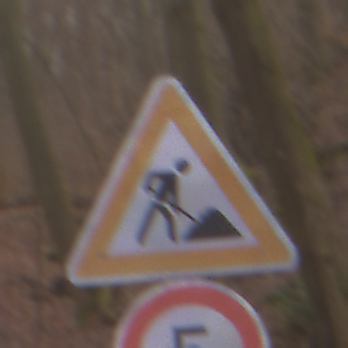
Verkehrszeichen: Arbeitsstelle
Zusatzzeichen unten: Geschwindigkeit5
Umgebung: Outdoor, Nature
Tageszeit: Midday
Wetter: Overcast
Licht: Natural
Jahreszeit: Autumn
Kontrast: LowContrast